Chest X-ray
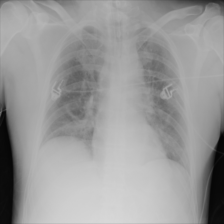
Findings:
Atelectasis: negative
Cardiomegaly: negative
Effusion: negative
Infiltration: negative
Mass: negative
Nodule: negative
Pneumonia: negative
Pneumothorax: negative
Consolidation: negative
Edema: negative
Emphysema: negative
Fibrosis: negative
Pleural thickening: negative
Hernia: negative